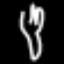
Label: fork